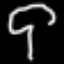
Label: mushroom